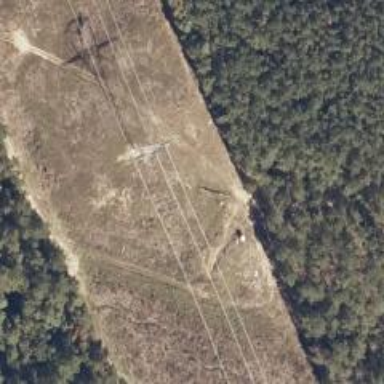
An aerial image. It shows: Power tower.